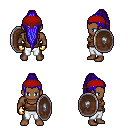
a pixel art fantasy rpg character, male body template, human, dark skin, brown pirate shirt, white pants, blue extra-long topknot hairstyle, red bandana, gold gloves, shield, four views (front, back, left, right), 2x2 character sprite sheet, small pixel art, hard edges, no anti-aliasing